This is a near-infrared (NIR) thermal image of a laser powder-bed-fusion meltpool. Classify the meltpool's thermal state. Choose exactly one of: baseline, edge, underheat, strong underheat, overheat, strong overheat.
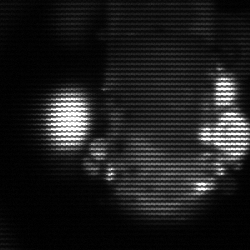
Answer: strong underheat